Interaction volume radius: 10 \u00c5
Interaction volume height: 40 \u00c5
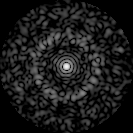
Disorder parameter: 0.8256